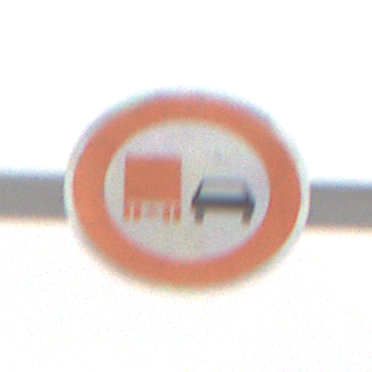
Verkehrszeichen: UeberholverbotKraftfahrzeuge
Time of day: MorningAfternoon
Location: Outdoor (Nature)
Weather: Overcast
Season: Winter
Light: Natural